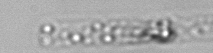
Label: Dactyliosolen_blavyanus